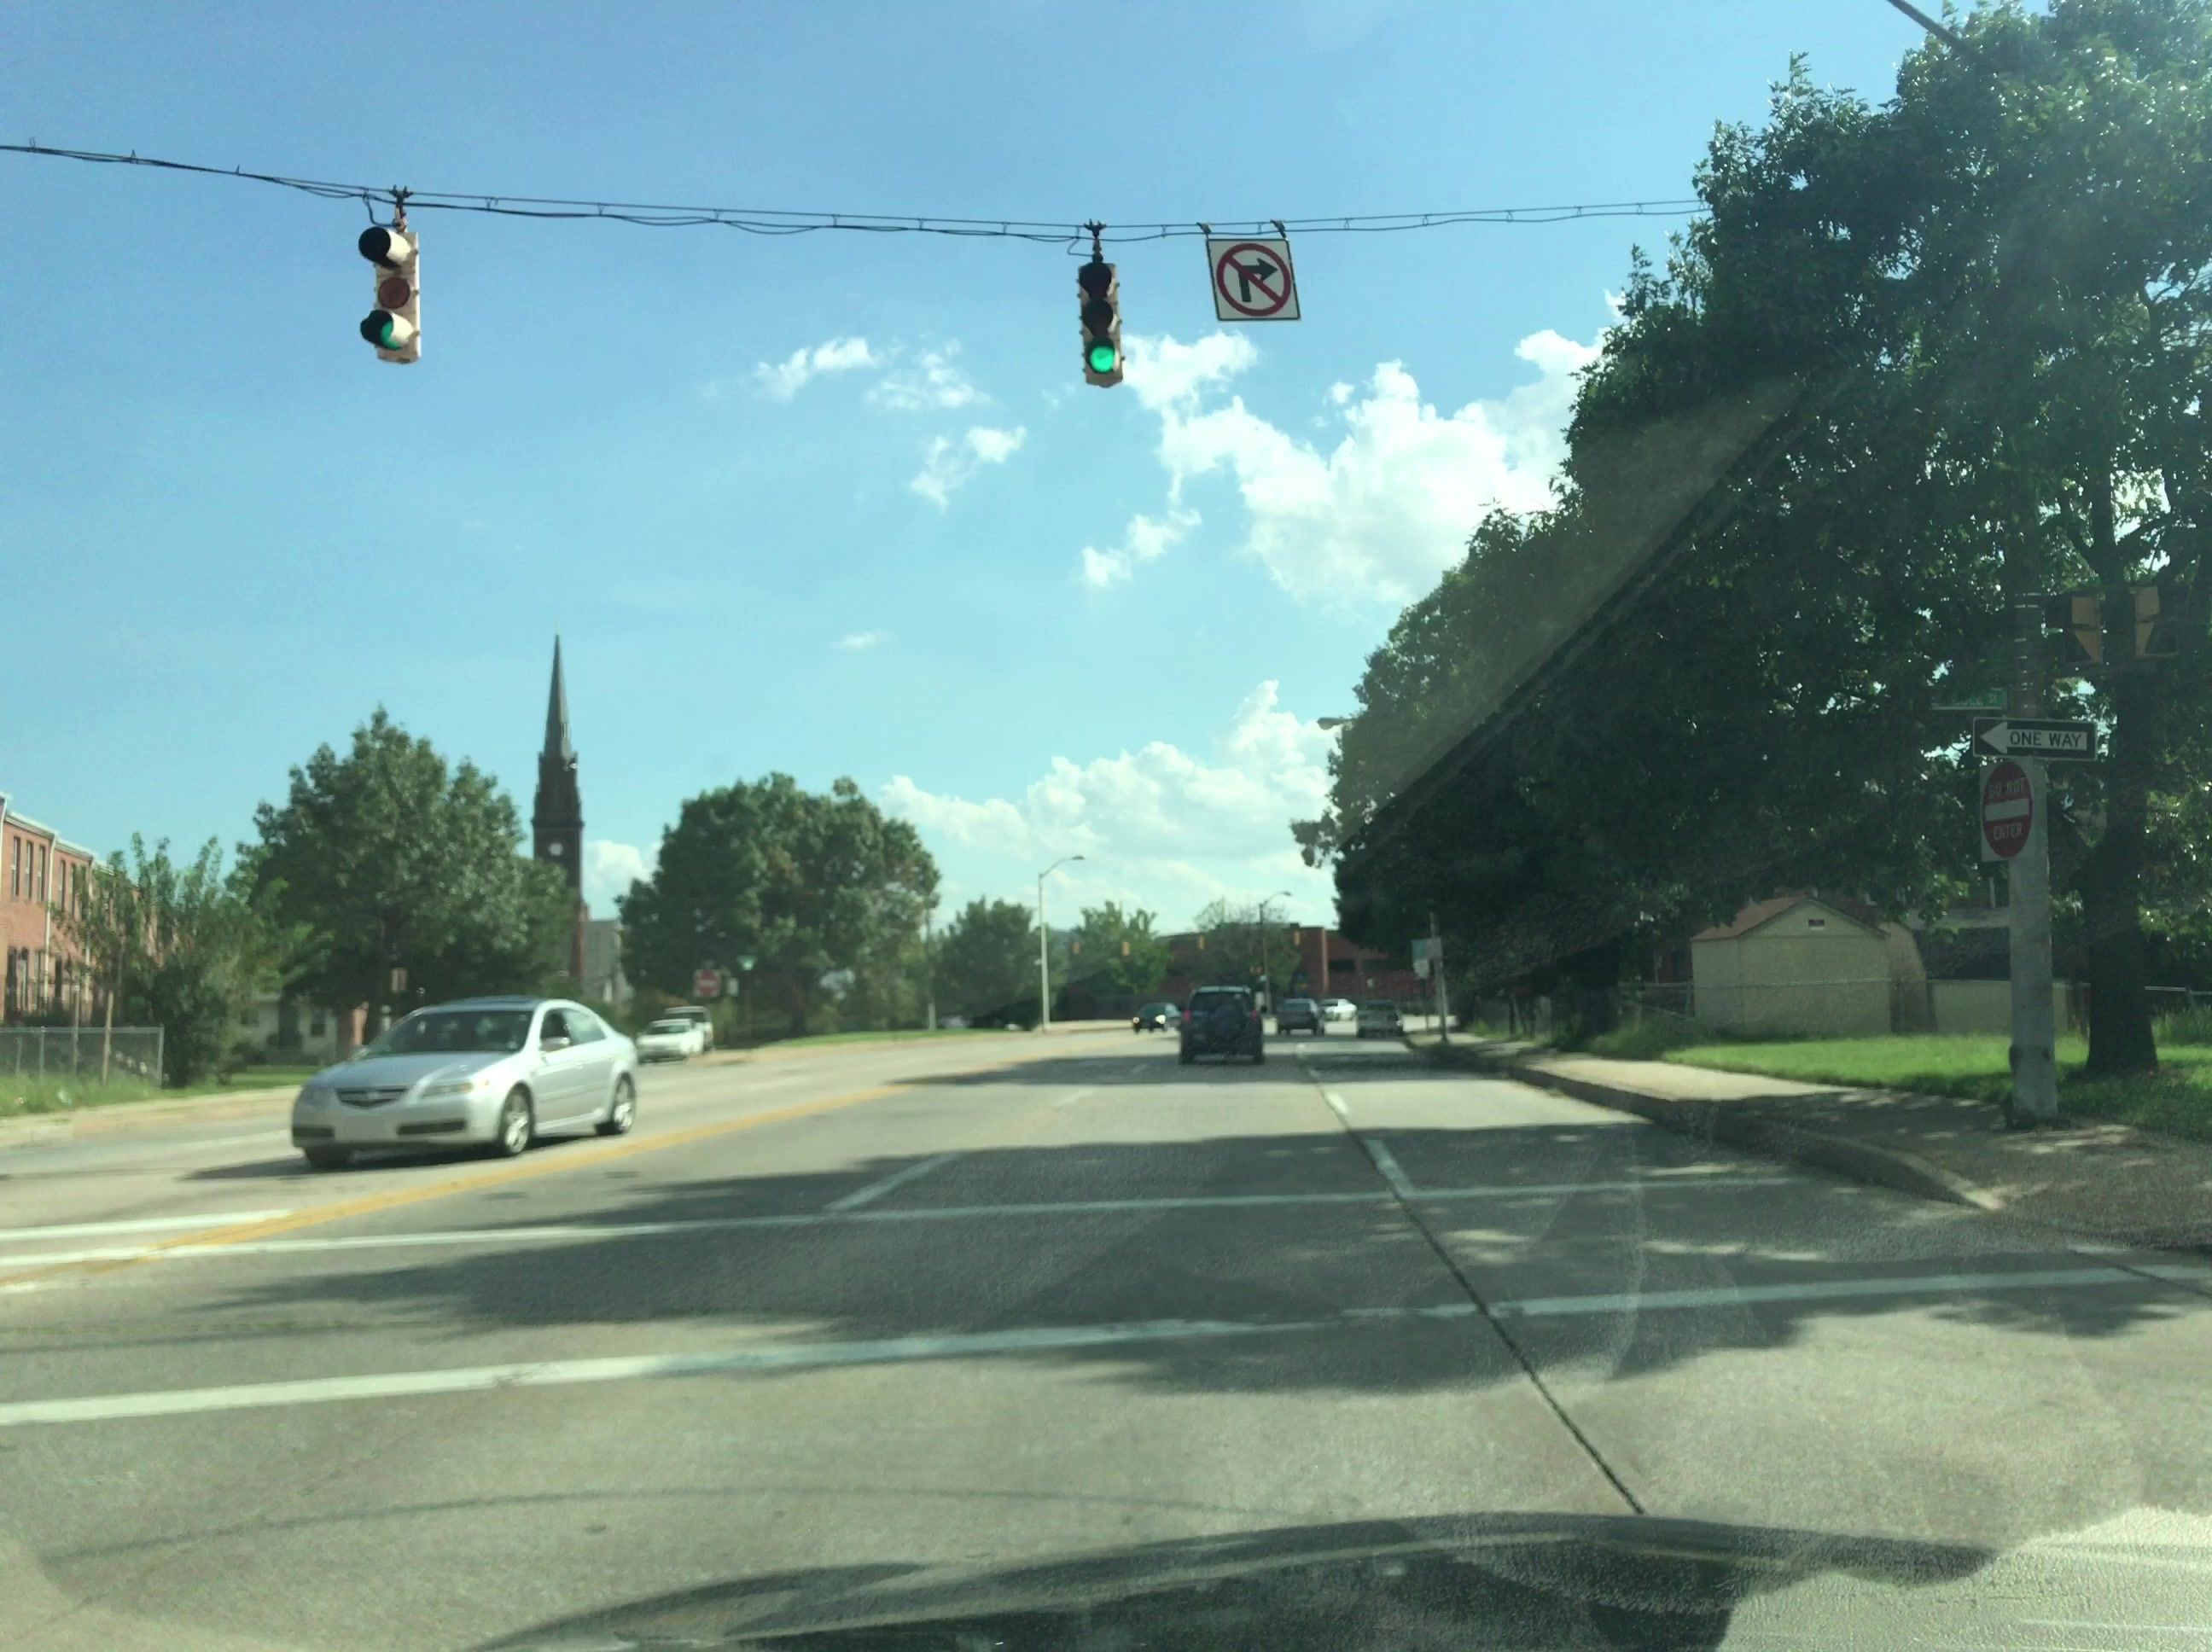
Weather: clear
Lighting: day
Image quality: good
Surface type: driving surface
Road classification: secondary
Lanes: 2
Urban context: urban centre
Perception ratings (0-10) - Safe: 5.23, Lively: 3.71, Beautiful: 8, Boring: 5.02, Depressing: 5.88, Wealthy: 2.43